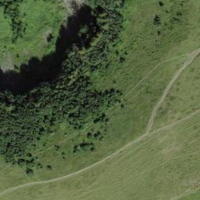
EUNIS habitat code: 23
Species observed at this site:
Eulithis populata
Rhododendron ferrugineum